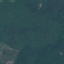
Label: Forest